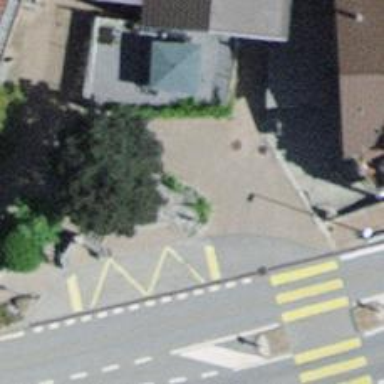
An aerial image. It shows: Set of steps on the road.